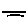
Label: line